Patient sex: M
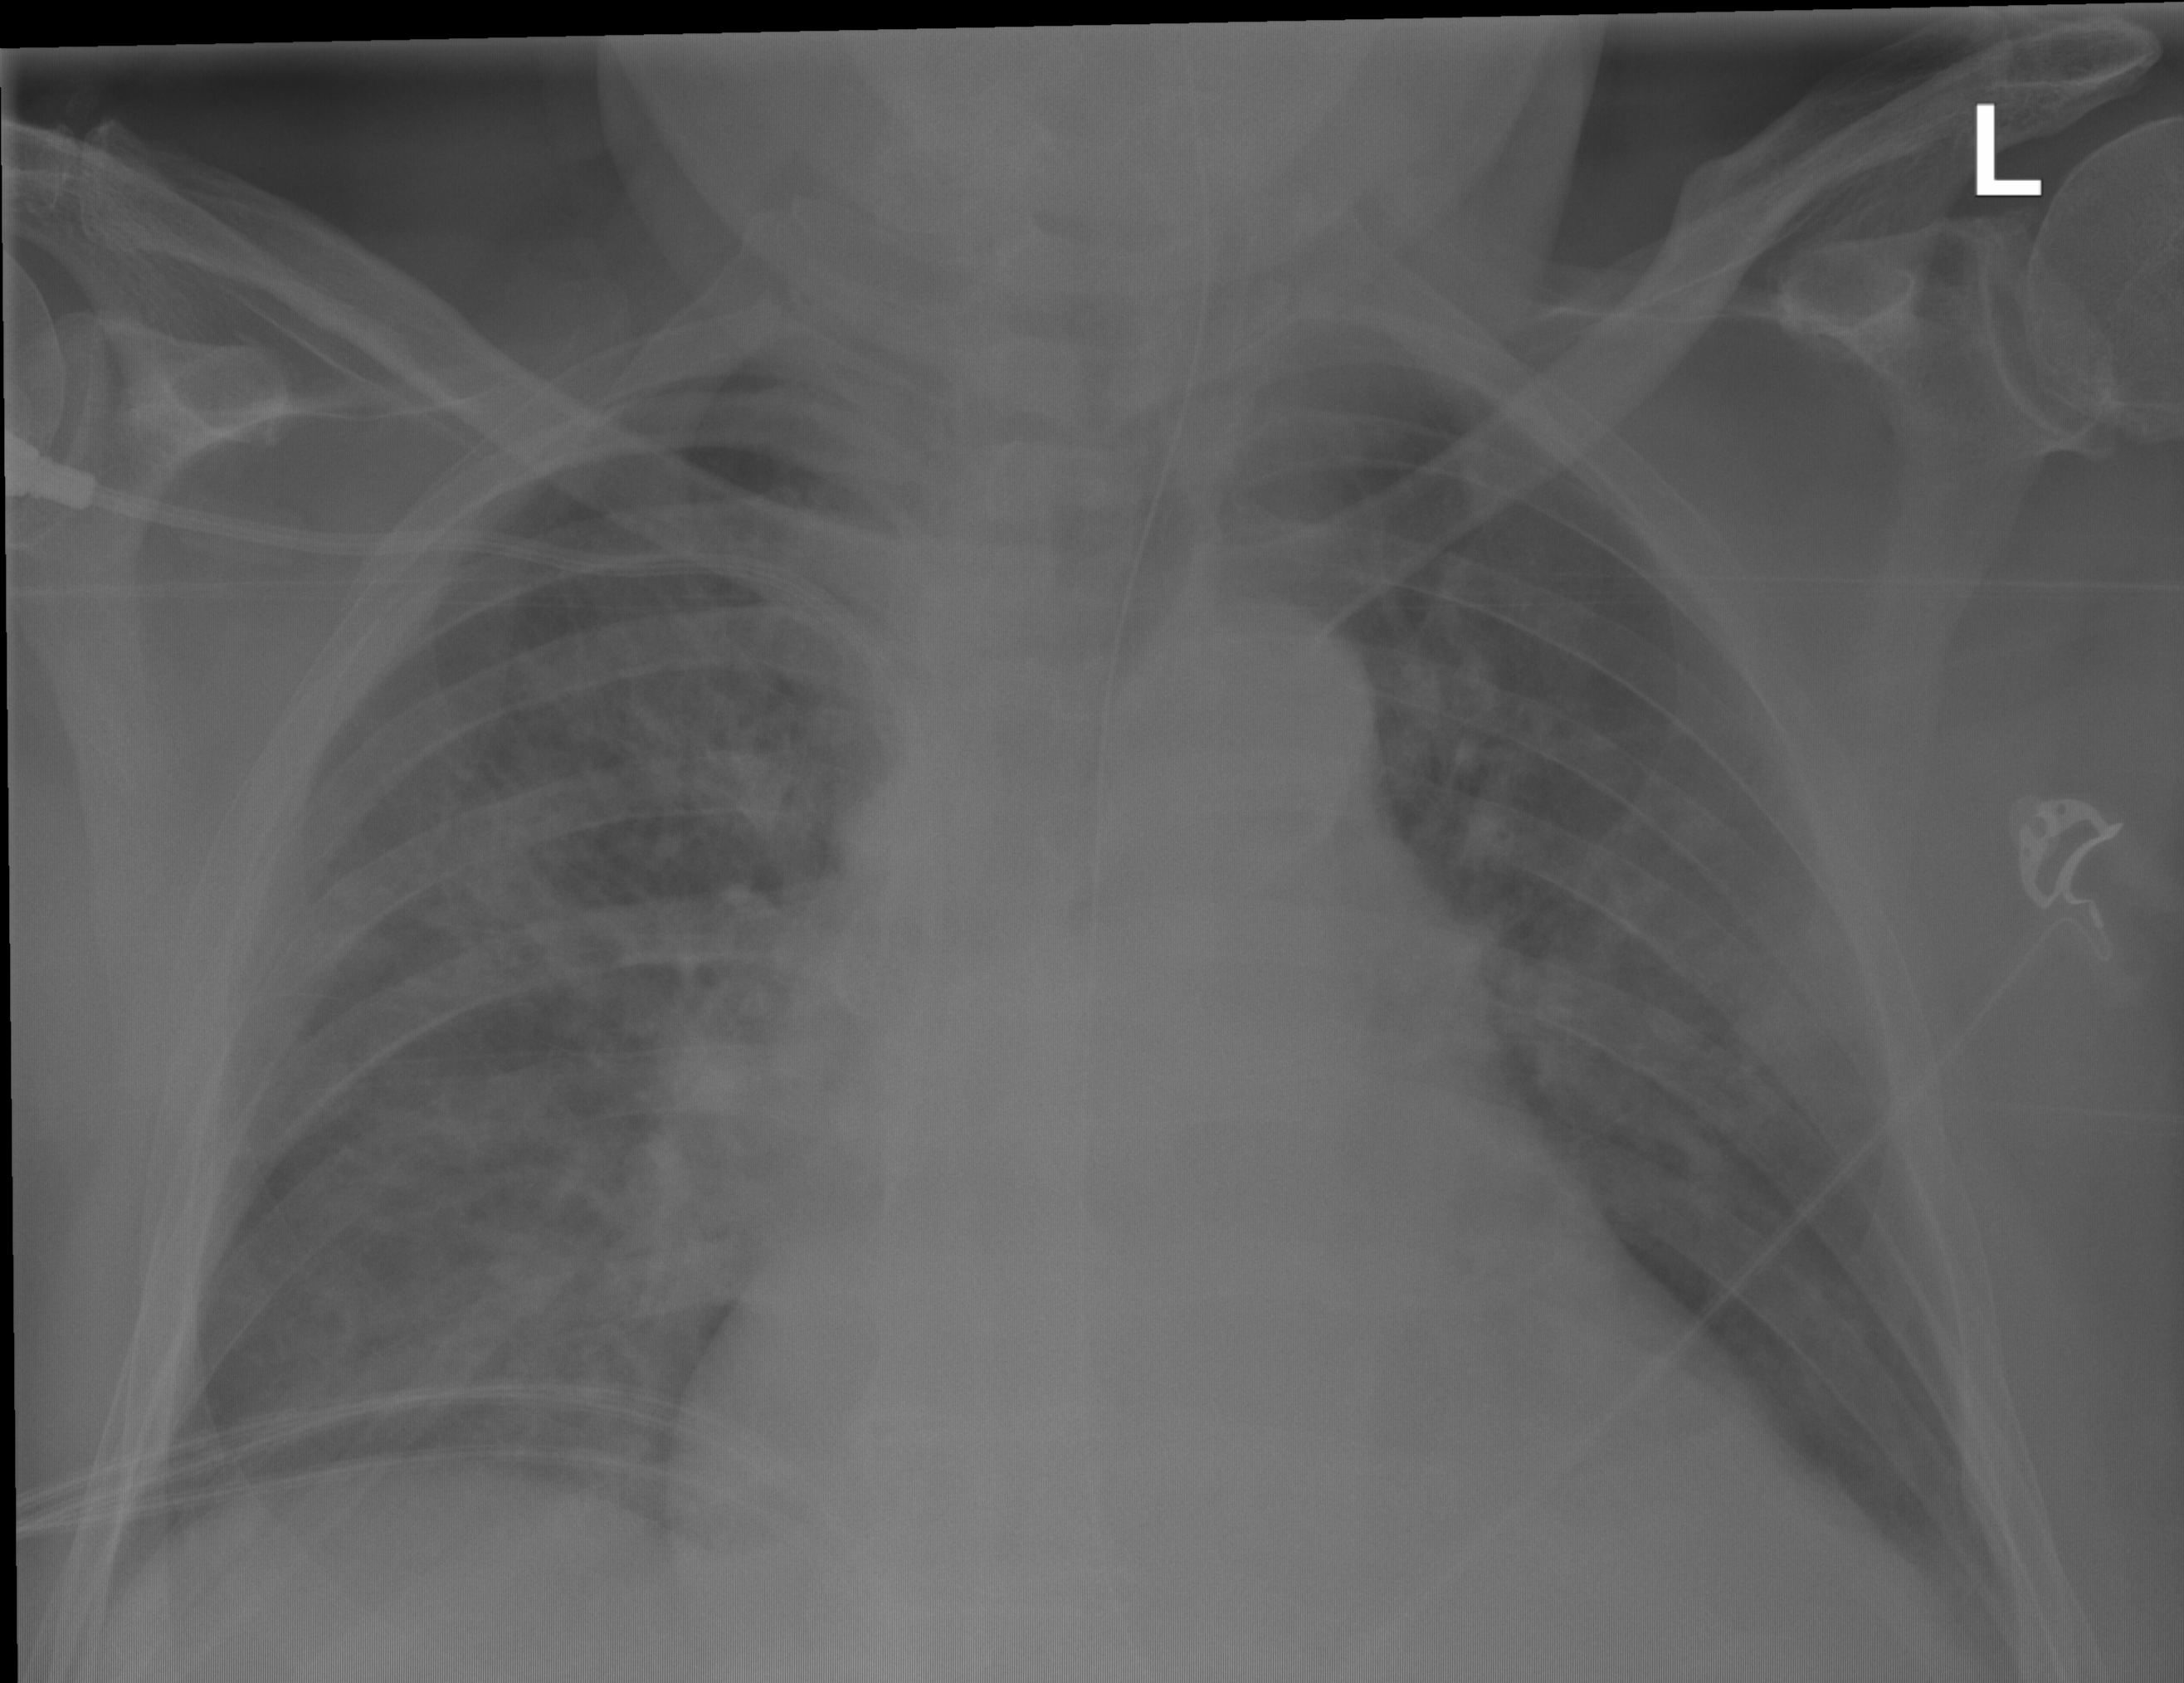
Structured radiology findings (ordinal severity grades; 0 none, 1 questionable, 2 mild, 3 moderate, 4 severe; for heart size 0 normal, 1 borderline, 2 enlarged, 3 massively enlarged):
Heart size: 2
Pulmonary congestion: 2
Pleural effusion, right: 0
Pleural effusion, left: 0
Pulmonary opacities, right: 2
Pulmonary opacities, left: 1
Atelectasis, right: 0
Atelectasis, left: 0